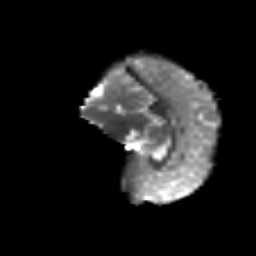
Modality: T2w
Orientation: sagittal
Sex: female
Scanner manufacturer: siemens
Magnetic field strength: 3 T
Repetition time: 5 s
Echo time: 0.071 s